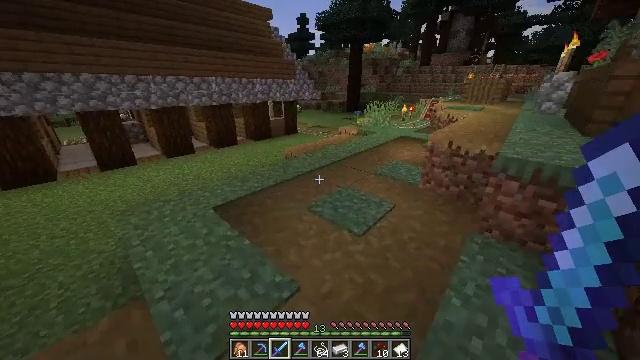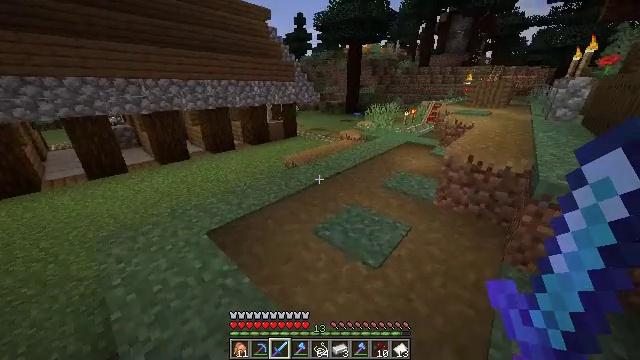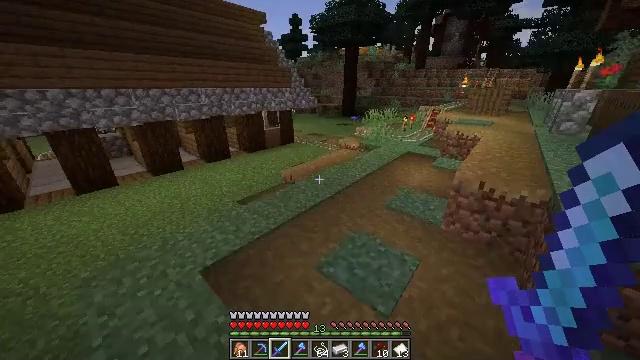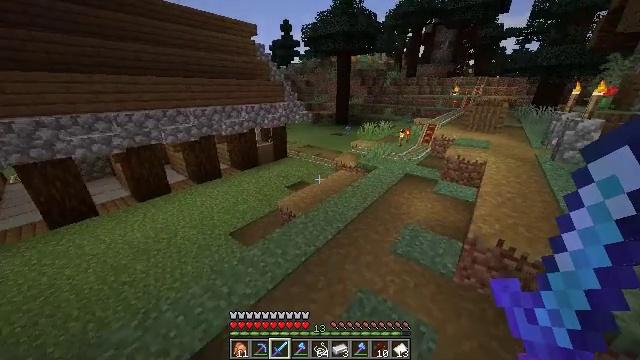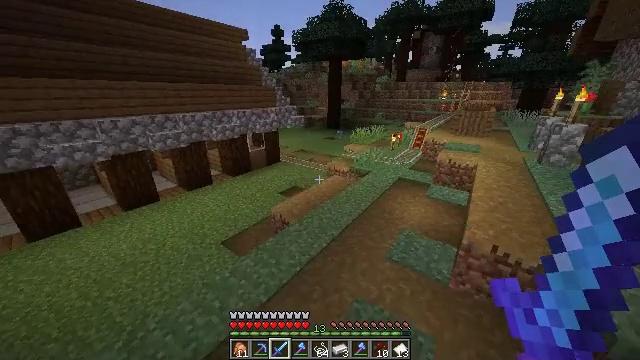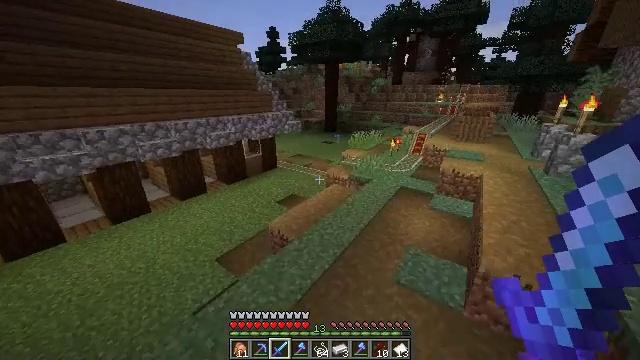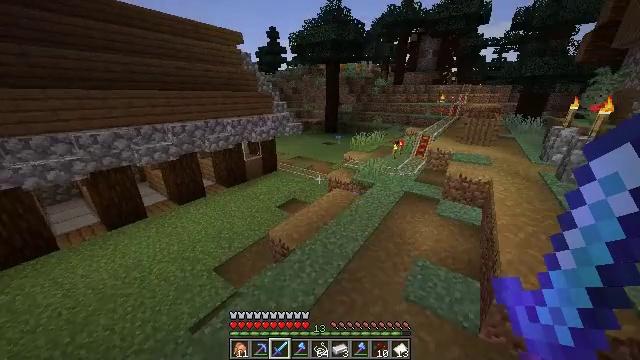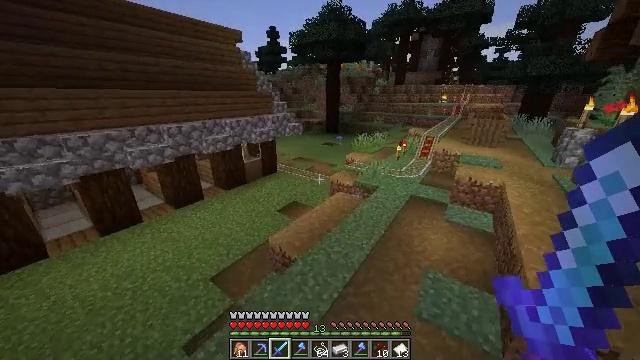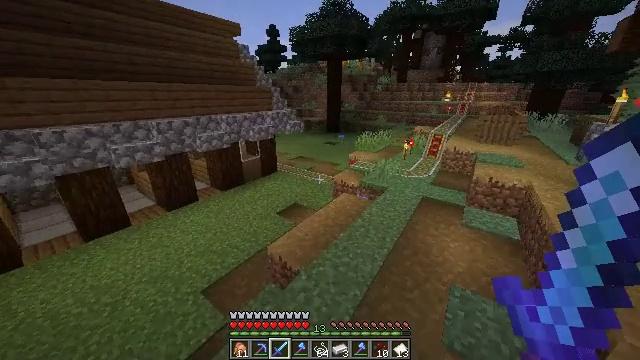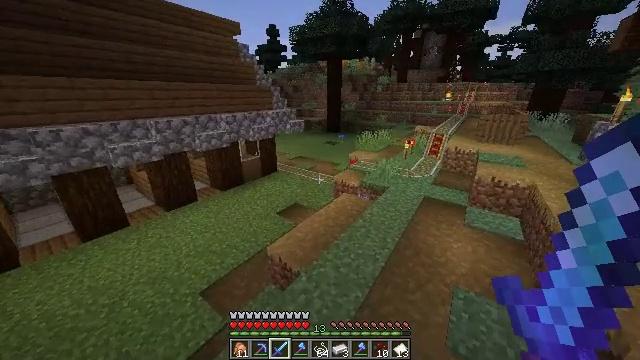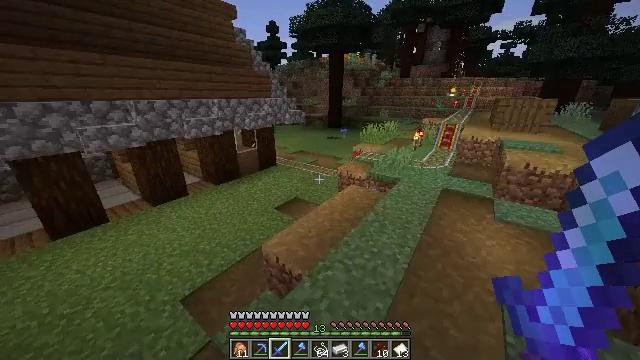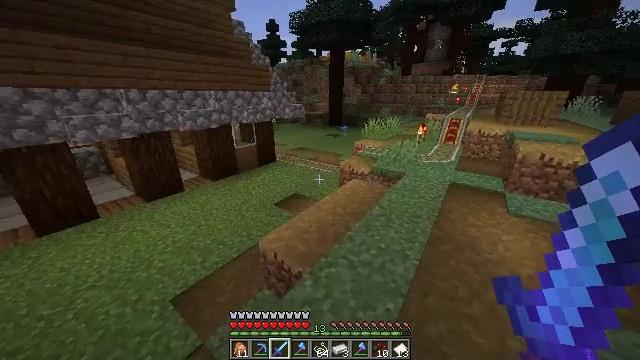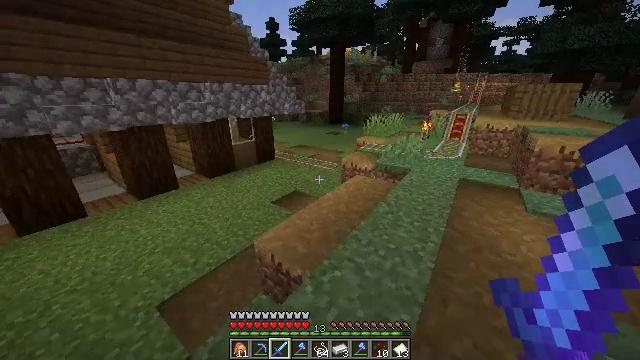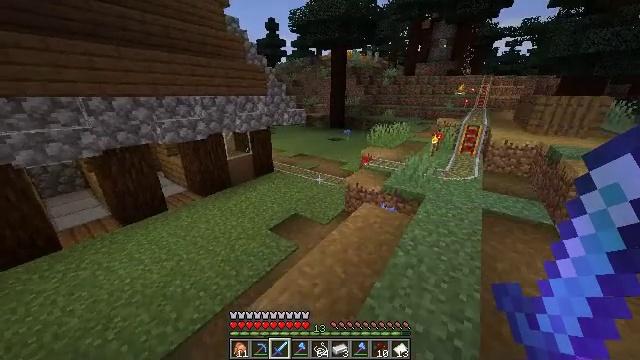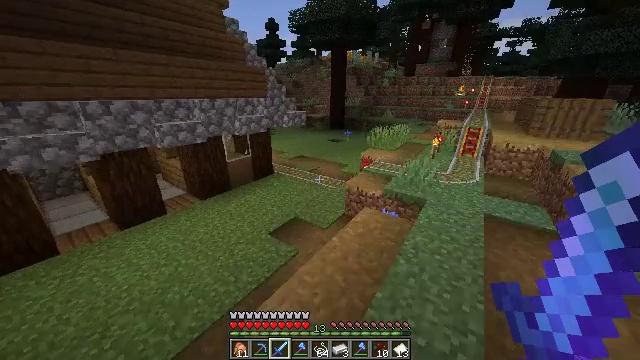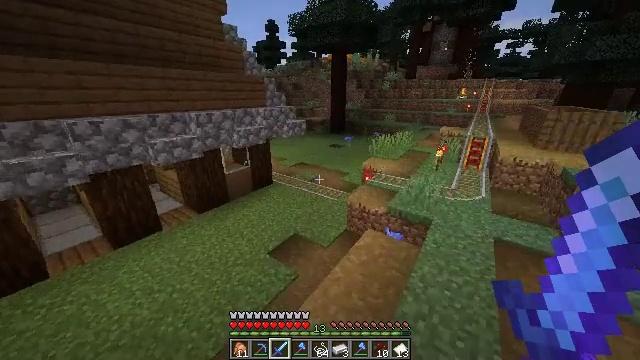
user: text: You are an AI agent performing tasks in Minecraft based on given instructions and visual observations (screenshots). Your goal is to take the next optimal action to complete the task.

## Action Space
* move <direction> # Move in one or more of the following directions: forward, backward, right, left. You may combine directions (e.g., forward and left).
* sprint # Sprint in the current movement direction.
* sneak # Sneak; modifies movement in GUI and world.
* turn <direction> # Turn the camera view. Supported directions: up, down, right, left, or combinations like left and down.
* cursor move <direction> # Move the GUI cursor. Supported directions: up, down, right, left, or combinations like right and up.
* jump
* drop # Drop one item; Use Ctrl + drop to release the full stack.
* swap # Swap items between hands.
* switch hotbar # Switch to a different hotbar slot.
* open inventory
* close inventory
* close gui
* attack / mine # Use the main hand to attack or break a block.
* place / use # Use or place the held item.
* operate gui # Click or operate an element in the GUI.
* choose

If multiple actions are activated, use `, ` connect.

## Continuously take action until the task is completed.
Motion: motion action
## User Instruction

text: Shatter the glass to collect it.
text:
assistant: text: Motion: move forward, sprint, jump
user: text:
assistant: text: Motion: move forward, sprint, turn right, jump
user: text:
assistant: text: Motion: move forward, sprint, turn right, jump
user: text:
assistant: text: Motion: move forward, sprint, turn right, jump
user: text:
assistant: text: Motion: move forward, sprint, turn right, jump
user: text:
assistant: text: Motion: move forward, jump
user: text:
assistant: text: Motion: move forward, jump
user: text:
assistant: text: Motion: move forward, jump
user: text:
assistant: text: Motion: move forward, jump
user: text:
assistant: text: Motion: move forward, jump
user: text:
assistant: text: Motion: move forward, jump
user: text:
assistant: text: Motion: move forward, jump
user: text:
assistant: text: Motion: move forward, sprint, jump
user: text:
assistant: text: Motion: move forward, sprint, jump
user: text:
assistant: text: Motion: move forward, sprint, jump
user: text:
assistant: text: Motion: move forward, sprint, jump
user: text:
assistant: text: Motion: move forward, sprint, jump
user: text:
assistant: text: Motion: move forward, jump
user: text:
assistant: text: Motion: move forward, jump
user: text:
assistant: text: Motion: move forward, jump
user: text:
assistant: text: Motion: move forward, jump
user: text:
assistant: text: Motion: move forward, jump
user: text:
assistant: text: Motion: move forward, jump
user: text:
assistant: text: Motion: move forward, jump
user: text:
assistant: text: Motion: move forward, jump
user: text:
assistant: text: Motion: move forward, sprint, jump
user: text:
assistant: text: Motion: move forward, sprint, jump
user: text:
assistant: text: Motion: move forward, sprint, jump
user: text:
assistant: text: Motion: move forward, sprint, jump
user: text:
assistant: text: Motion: move forward, sprint, turn left, jump